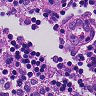
Metastatic tissue present: no